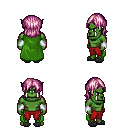
a pixel art fantasy rpg character, male body template, orc, green skin, green cape, red pants, pink long bangs hairstyle, white cloth bracers, gray slippers, four views (front, back, left, right), 2x2 character sprite sheet, small pixel art, hard edges, no anti-aliasing